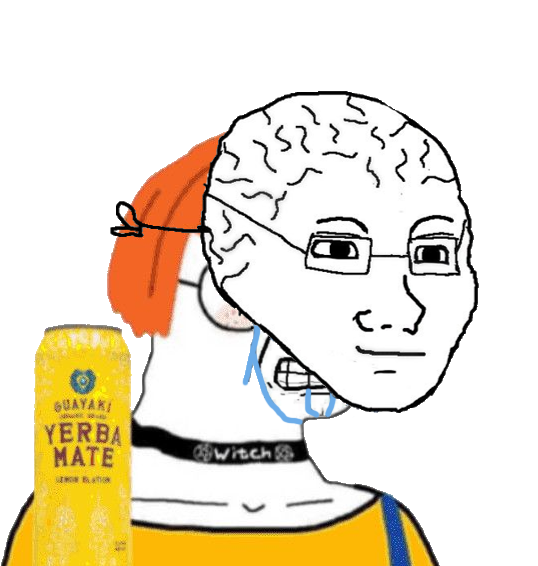
Label: 5_Arthoe